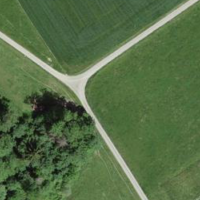
EUNIS habitat code: 24
Species observed at this site:
Veronica filiformis